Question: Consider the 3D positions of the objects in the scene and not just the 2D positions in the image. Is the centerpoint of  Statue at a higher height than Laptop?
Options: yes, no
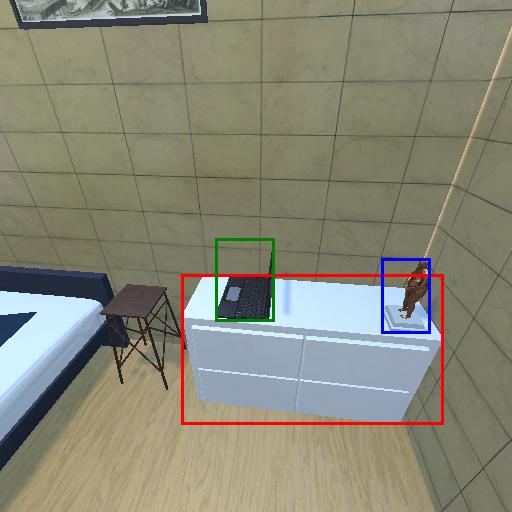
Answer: yes